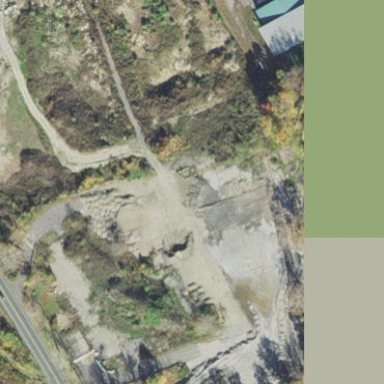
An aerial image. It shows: Brownfield area.